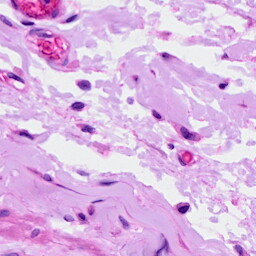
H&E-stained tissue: Ovarian